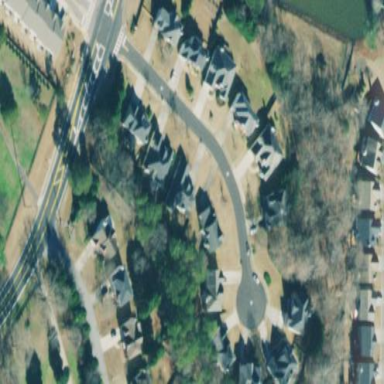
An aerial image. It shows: Single-family residential area in neighborhood setting.